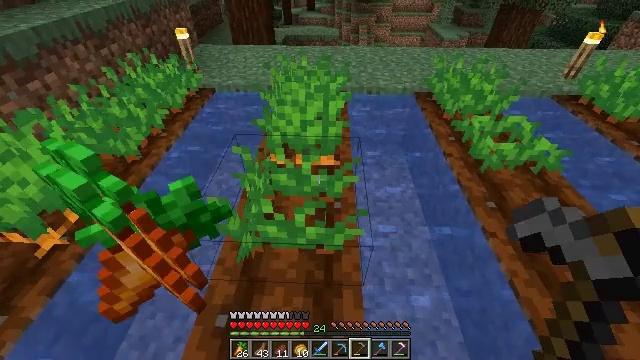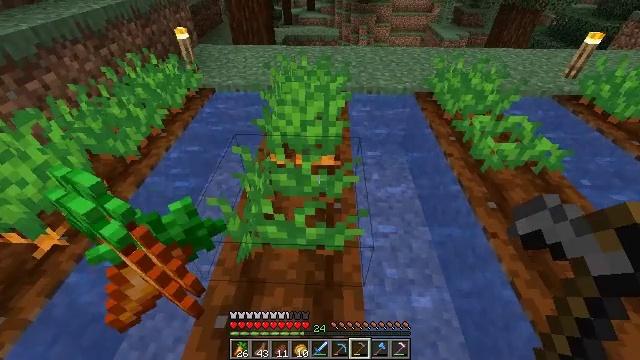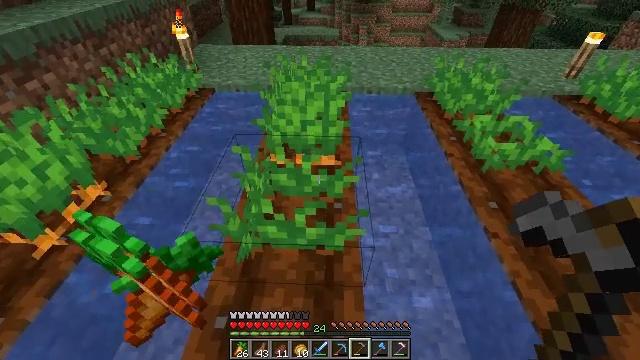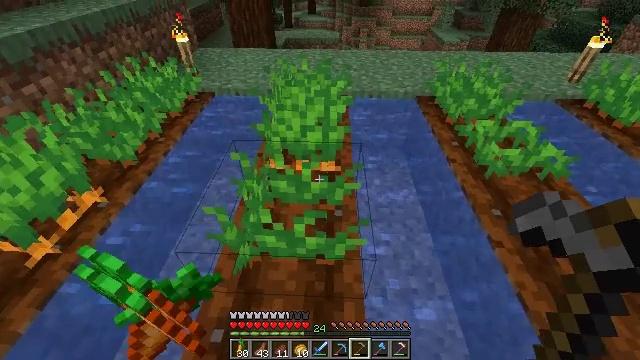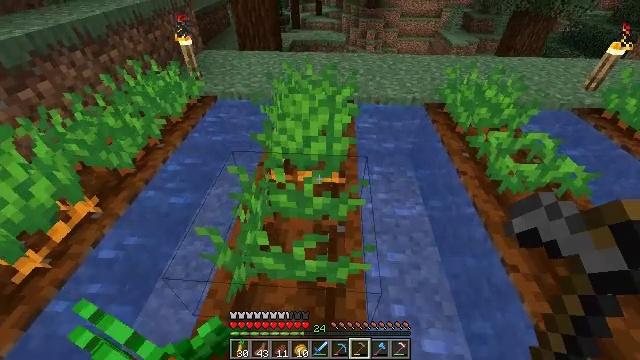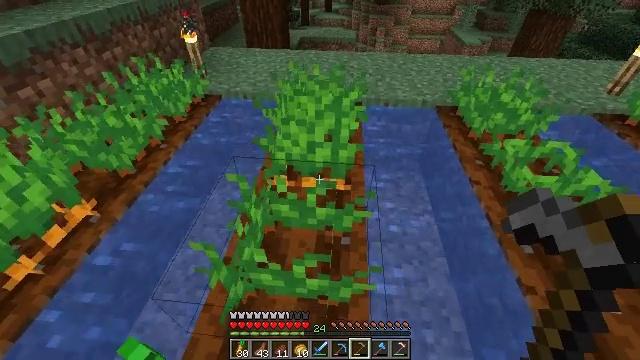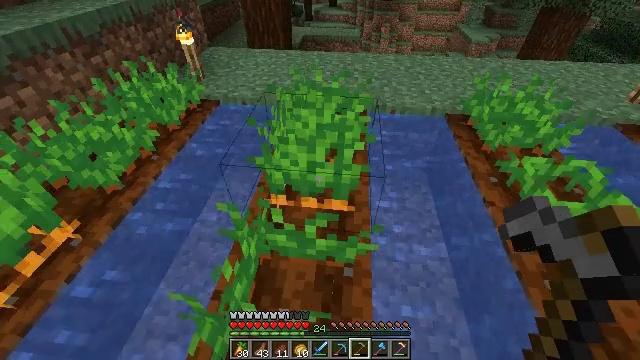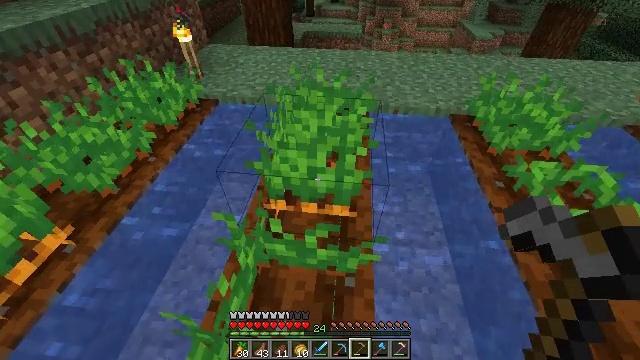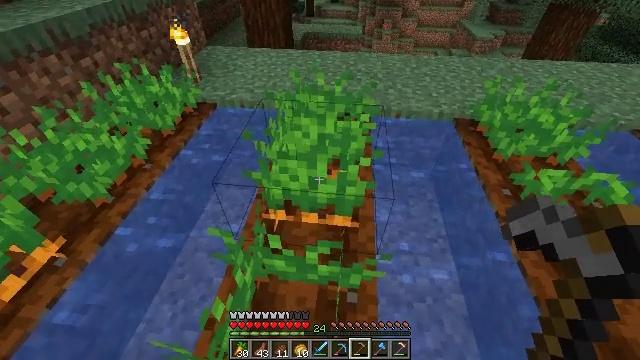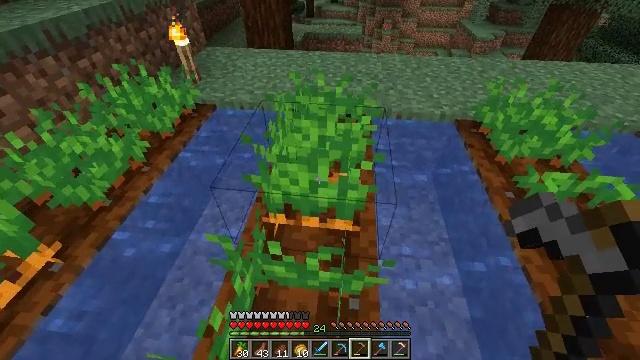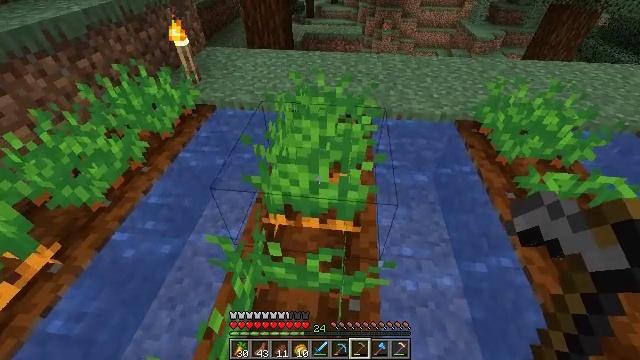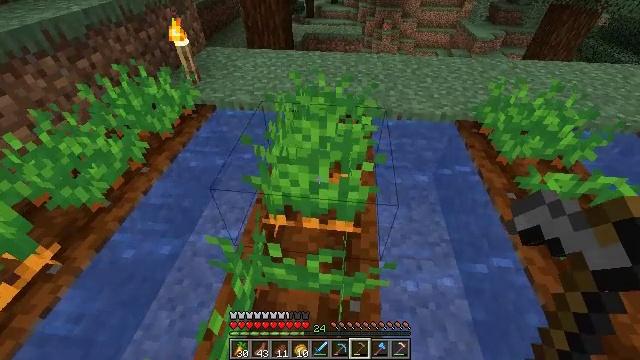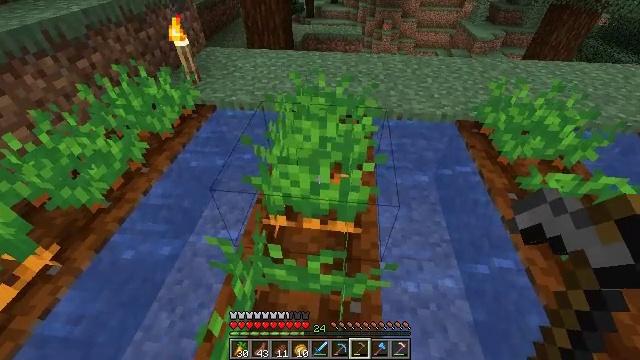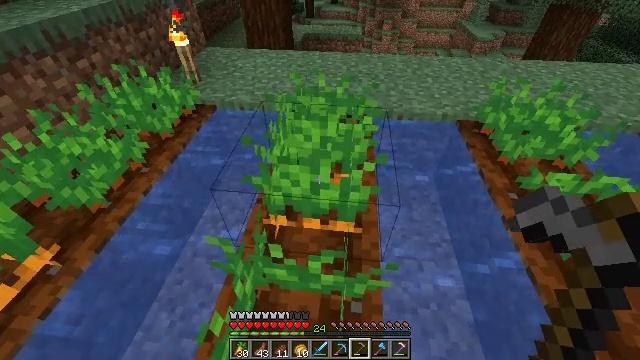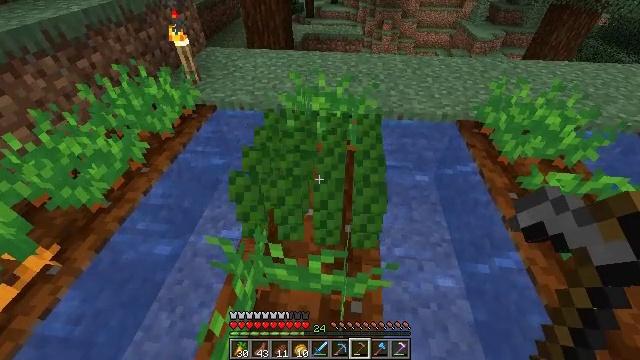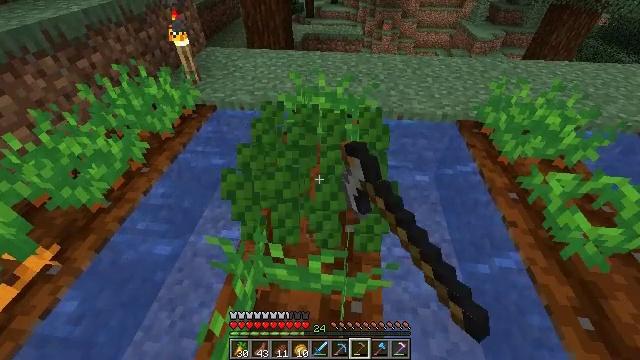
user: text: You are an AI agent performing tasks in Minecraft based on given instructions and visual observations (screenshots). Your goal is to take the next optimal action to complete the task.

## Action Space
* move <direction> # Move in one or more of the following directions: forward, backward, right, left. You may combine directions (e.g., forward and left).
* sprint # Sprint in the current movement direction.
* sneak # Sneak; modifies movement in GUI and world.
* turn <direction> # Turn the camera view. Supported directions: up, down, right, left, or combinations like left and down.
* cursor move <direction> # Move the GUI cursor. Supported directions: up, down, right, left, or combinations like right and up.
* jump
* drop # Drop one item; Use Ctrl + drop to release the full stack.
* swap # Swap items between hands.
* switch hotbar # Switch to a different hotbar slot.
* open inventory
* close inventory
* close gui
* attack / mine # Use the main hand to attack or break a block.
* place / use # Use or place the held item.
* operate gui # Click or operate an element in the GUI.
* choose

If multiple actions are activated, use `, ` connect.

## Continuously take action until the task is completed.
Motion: motion action
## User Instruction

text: Harvest carrots from the farmland.
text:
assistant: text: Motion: no_op
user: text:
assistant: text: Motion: no_op
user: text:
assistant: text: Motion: move forward
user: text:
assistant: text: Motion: move forward, turn left
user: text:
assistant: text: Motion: move forward, turn left
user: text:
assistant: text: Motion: move forward
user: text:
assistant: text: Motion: no_op
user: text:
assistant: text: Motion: no_op
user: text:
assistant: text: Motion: no_op
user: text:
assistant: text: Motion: no_op
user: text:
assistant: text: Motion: no_op
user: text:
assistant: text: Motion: no_op
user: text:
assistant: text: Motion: no_op
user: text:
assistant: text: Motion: attack / mine
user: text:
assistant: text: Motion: attack / mine
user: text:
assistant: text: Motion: no_op
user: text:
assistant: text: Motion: no_op
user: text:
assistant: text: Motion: move forward
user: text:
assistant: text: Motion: move forward
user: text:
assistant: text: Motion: move forward
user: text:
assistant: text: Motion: move forward
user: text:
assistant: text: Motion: move forward
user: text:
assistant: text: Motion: move forward, turn right
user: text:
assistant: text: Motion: move forward
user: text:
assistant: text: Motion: move forward
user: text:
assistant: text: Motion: move forward
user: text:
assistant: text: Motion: move forward, turn left
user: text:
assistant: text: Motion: move forward, turn left
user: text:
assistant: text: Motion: move forward, turn left
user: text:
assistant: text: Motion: move forward, turn left